Question: I'm relatively new to programming and my problem is with a TMainMenu on my form.
I researched a lot (a whole lot) of sites for a solution, but haven't found any that solves this exact problem.
The main menu won't resize, not even when I change the fontsize using . I tried setting the property in the handler, I tried resizing the images and sub-menuitems at both design- and runtime, I even tried capturing Windows' message and changing it's parameter before passing it on...
The menu items in the component are resized accordingly, but the vertical height of the menubar itself isn't. (the line seen on the picture below cutting through the icons)
Is there an easy solution to this, like setting some well hidden height property somewhere?
Or do I have to rewrite half of delphi's code to achieve my goal?
Help with code examples are appreciated. :-)
Here's an image:

I am using Delphi 7 on a Win7 machine.
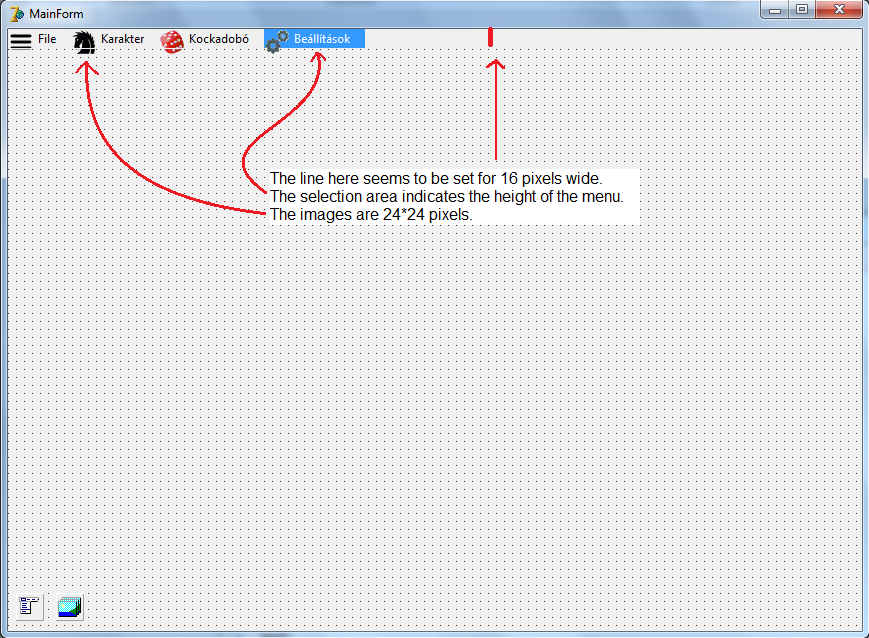
Answer: I would recommend to use 'TActionMainMenuBar' instead. It is much more flexible then the 'TMainMenu'.
You can change the font of the menu bar very easy as well.